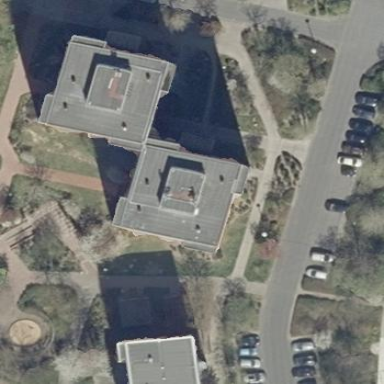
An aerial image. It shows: Apartment building with flat roof.